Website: macys
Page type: payment
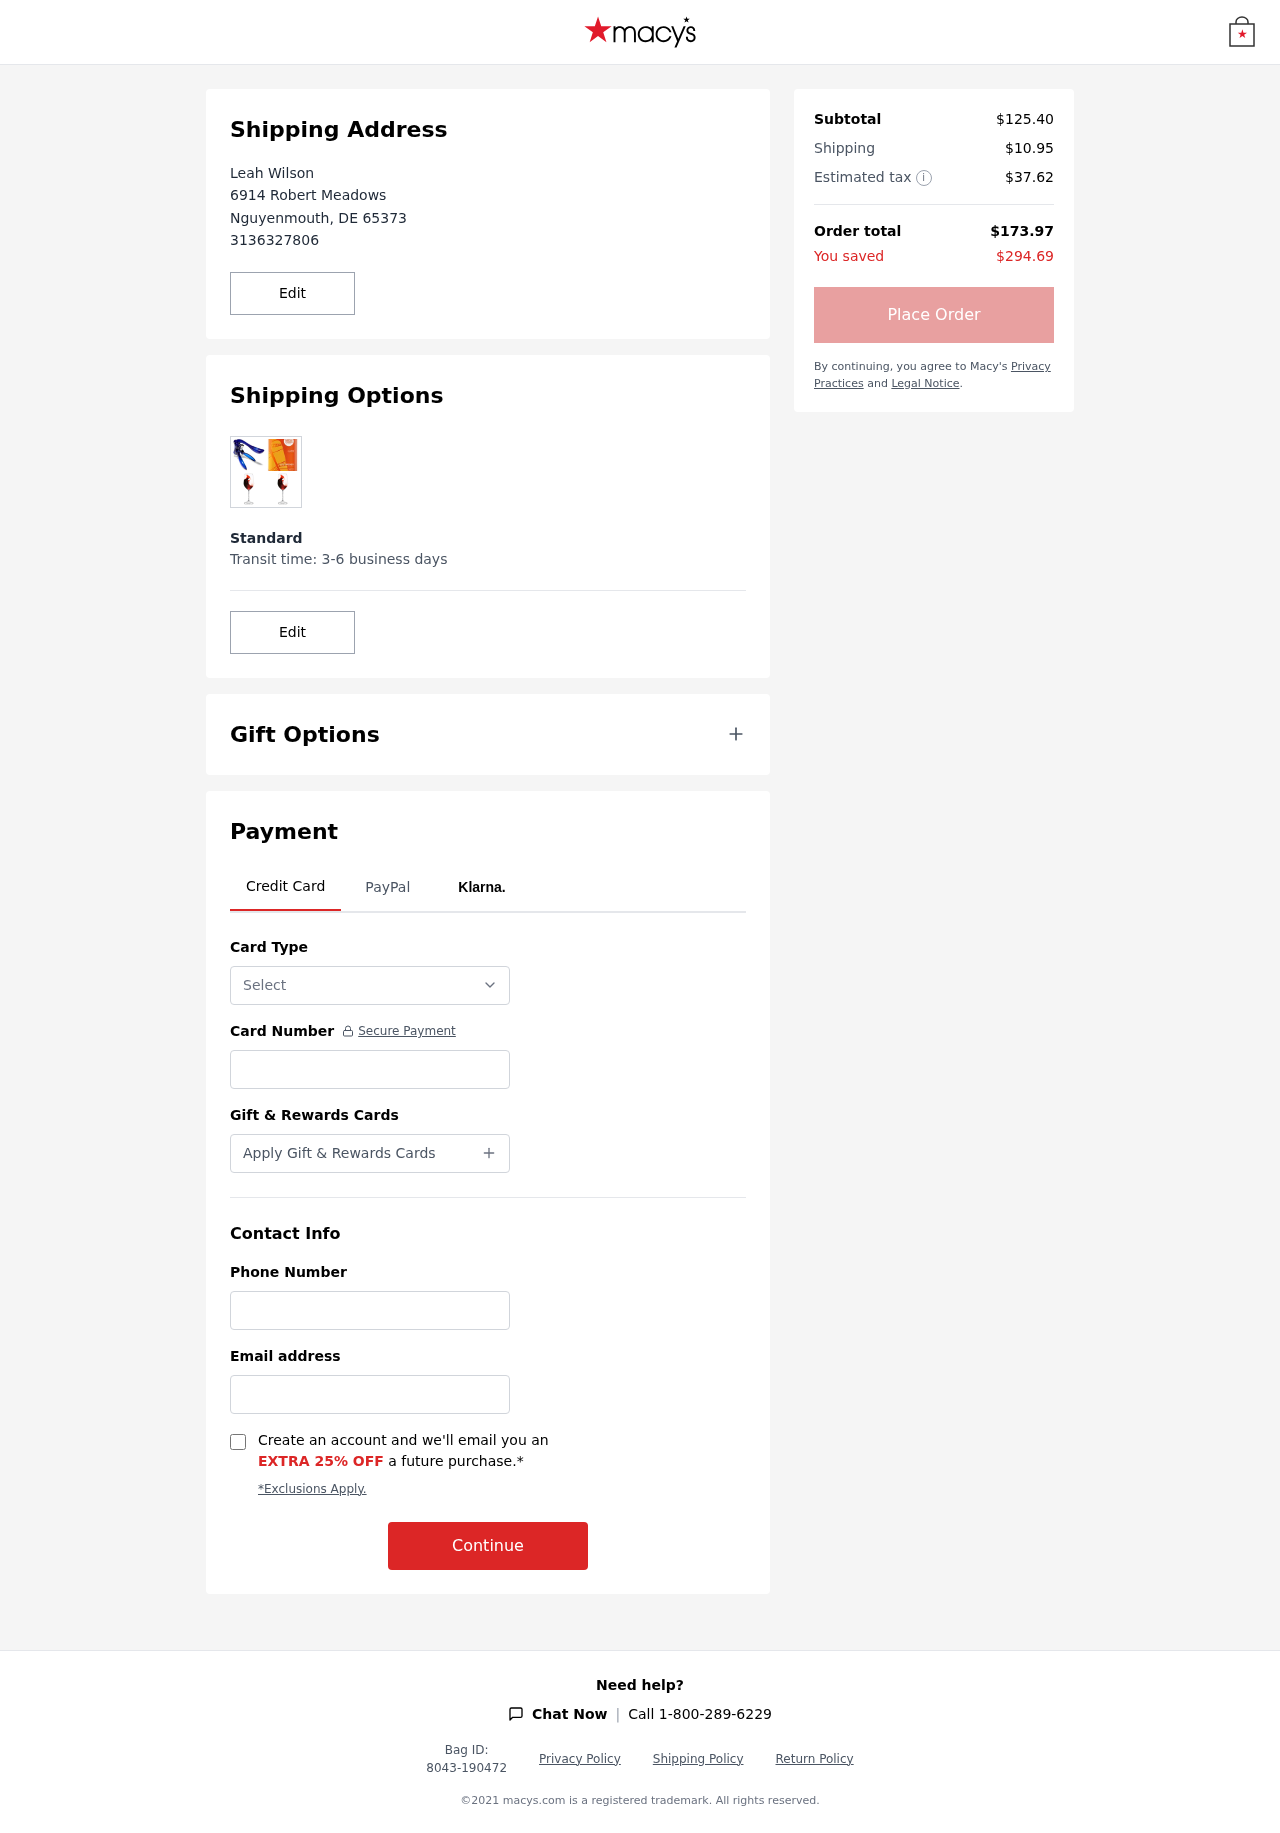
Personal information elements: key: PII_CARD_NUMBER
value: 6512 2593 7569 4619
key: PII_CARD_TYPE
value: Discover
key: PII_CITY
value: Nguyenmouth
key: PII_EMAIL
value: leah_wilson@yahoo.com
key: PII_FULLNAME
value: Leah Wilson
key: PII_PHONE
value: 3136327806
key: PII_POSTCODE
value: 65373
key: PII_STATE_ABBR
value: DE
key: PII_STREET
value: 6914 Robert Meadows
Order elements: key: ORDER_SUBTOTAL
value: $125.40
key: ORDER_SHIPPING_COST
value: $10.95
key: ORDER_TAX
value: $37.62
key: ORDER_TOTAL
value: $173.97
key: ORDER_SAVINGS
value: $294.69